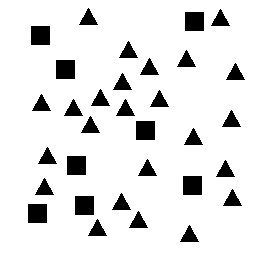
Squares: 8
Triangles: 24
Stars: 0
Total shapes: 32